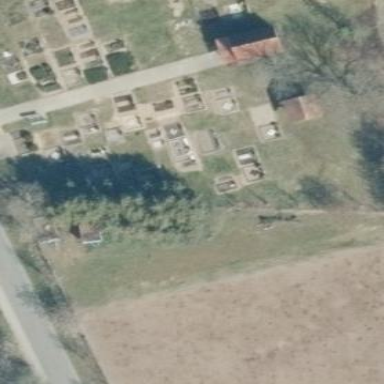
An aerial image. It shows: Graveyard.